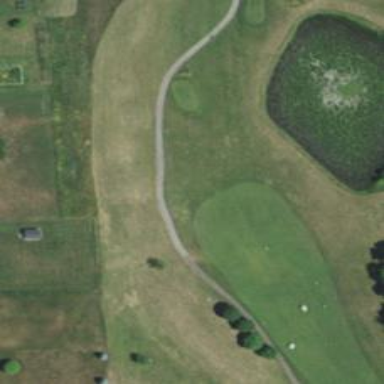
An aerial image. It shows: Path designed for golf carts.